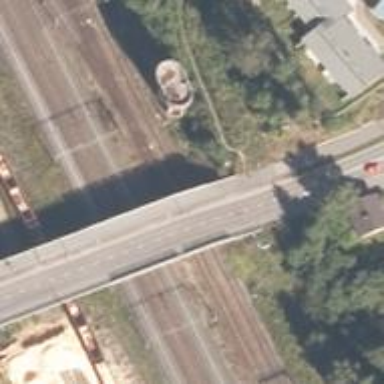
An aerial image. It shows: Railway signal.